Field crop: maize
Growth stage: 1
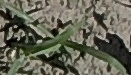
Species: sorghum